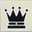
Piece: bQ